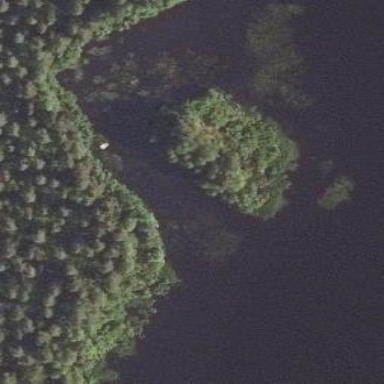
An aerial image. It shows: Islet.